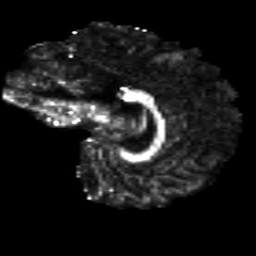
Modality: FA
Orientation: sagittal
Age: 28
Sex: male
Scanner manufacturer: siemens
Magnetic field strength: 3 T
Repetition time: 8.8 s
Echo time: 0.085 s